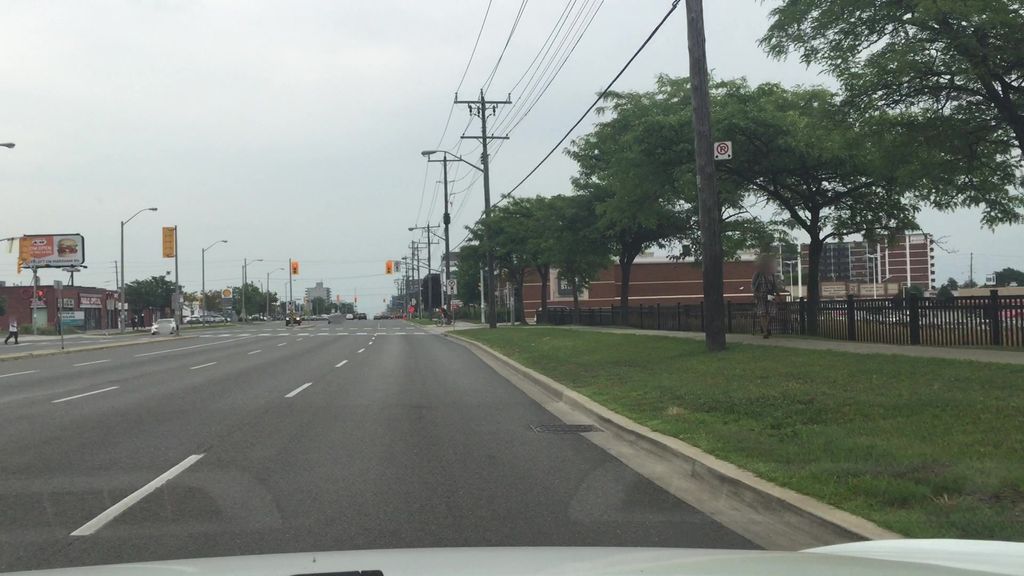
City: toronto